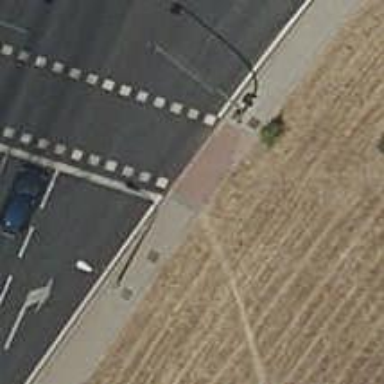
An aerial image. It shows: Road with traffic signals.